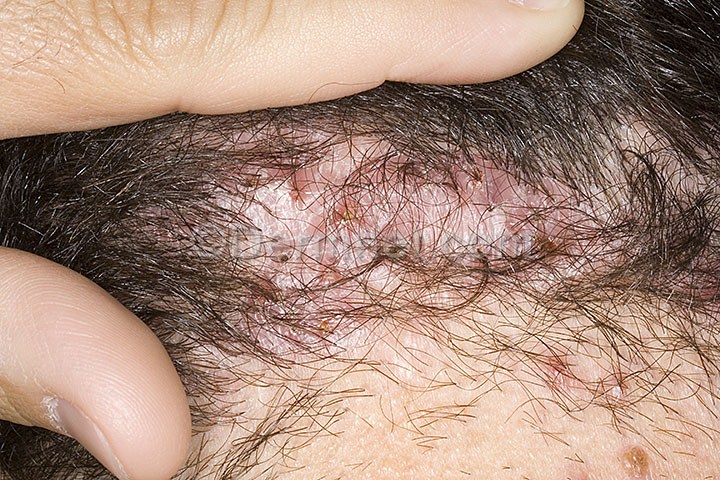
Disease: Hair Loss Photos Alopecia and other Hair Diseases